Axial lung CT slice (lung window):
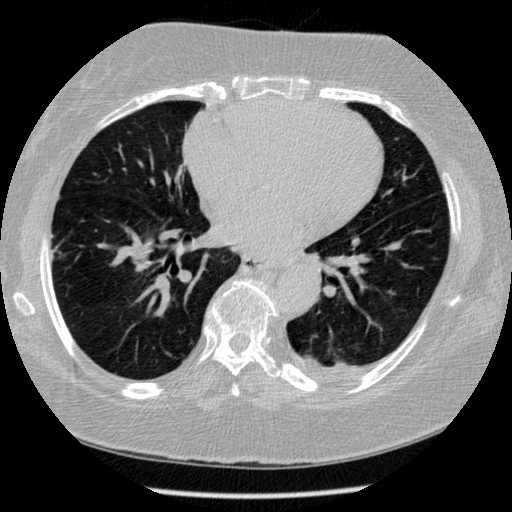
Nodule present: no